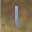
Label: 1